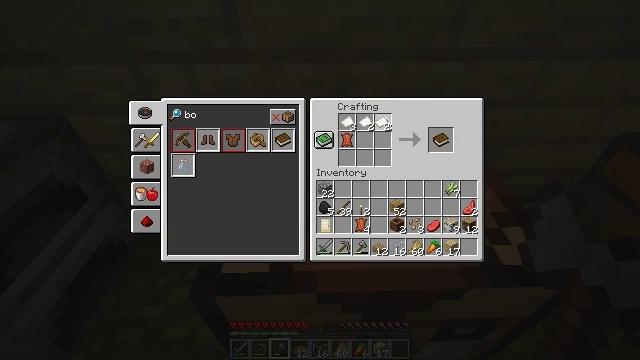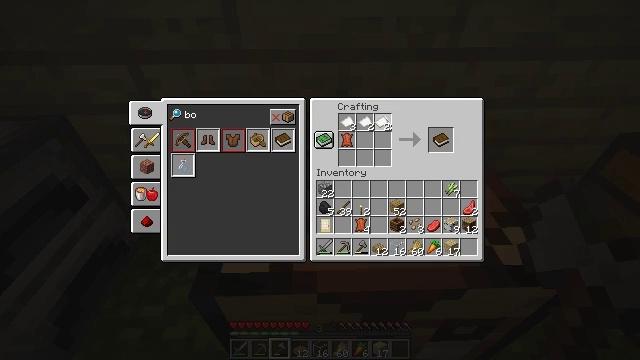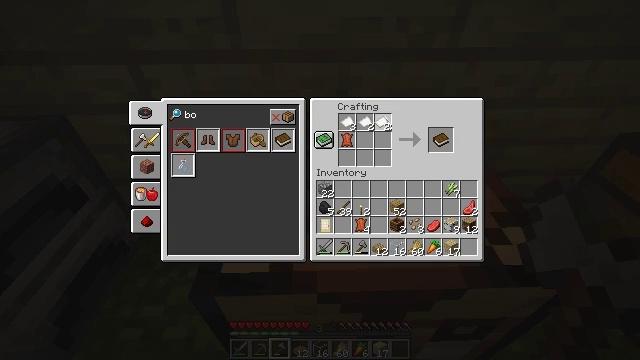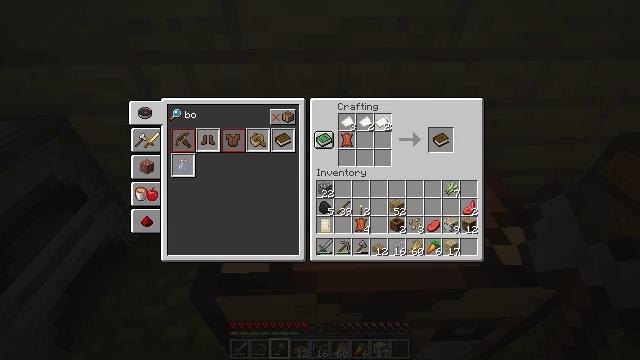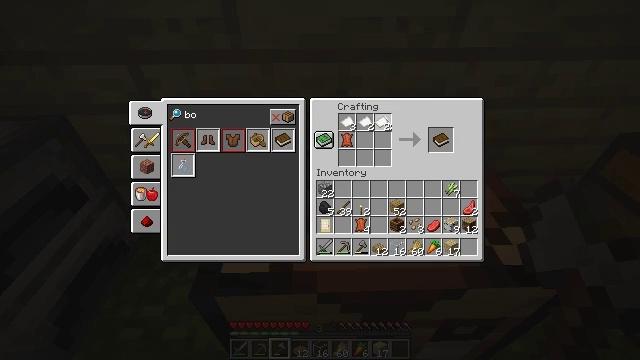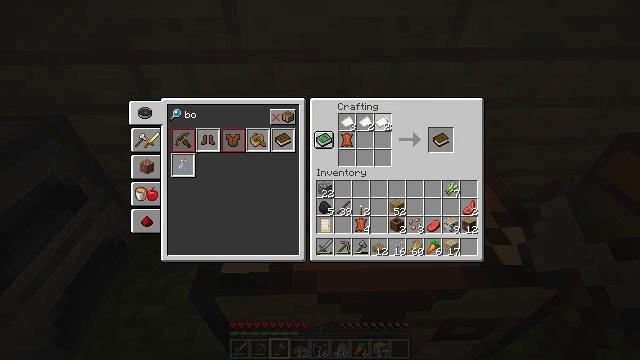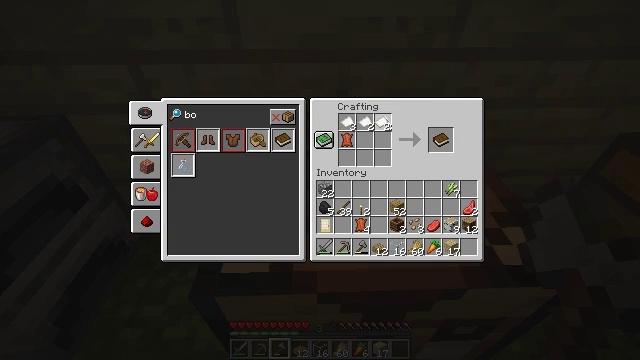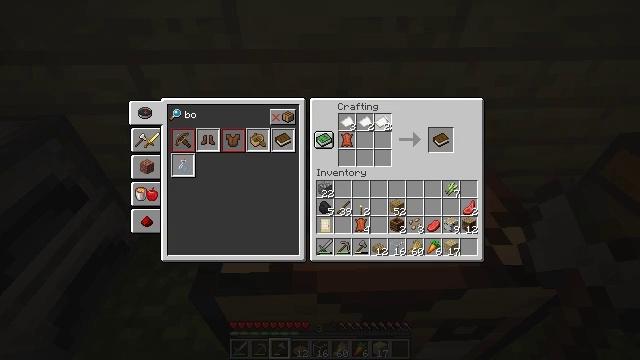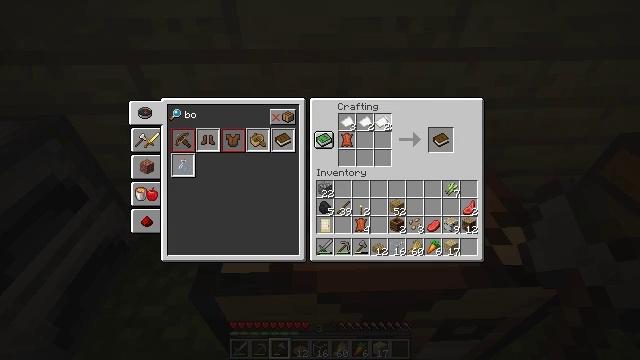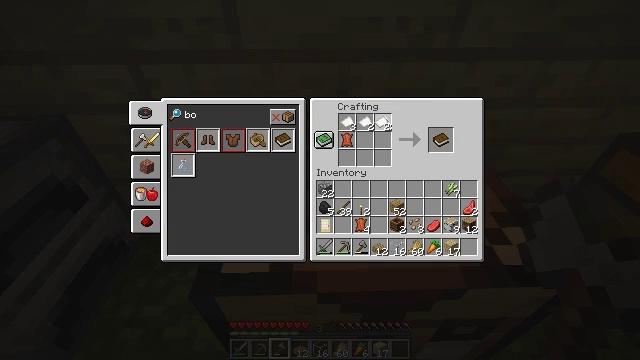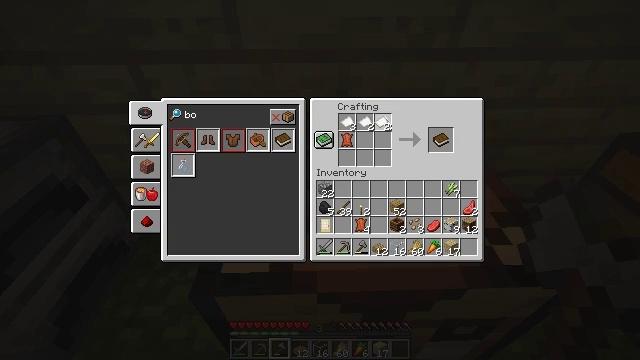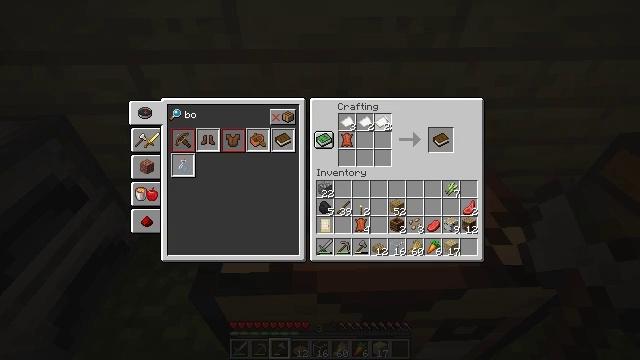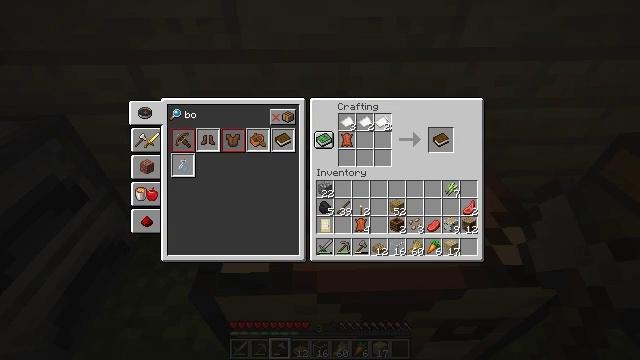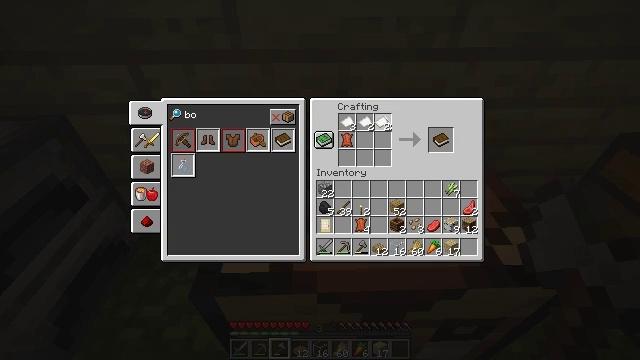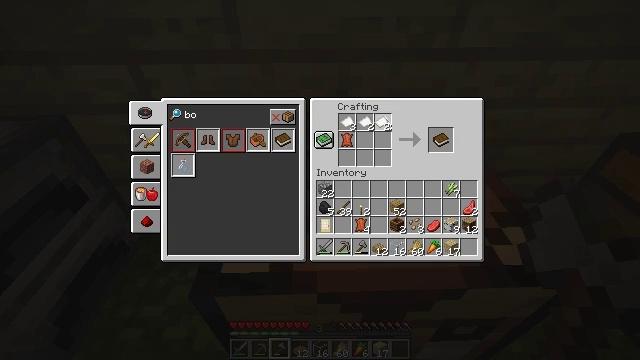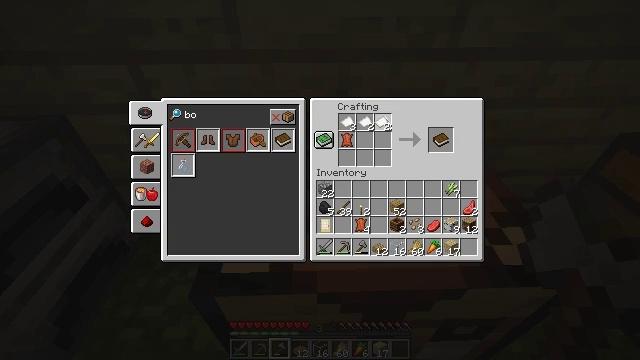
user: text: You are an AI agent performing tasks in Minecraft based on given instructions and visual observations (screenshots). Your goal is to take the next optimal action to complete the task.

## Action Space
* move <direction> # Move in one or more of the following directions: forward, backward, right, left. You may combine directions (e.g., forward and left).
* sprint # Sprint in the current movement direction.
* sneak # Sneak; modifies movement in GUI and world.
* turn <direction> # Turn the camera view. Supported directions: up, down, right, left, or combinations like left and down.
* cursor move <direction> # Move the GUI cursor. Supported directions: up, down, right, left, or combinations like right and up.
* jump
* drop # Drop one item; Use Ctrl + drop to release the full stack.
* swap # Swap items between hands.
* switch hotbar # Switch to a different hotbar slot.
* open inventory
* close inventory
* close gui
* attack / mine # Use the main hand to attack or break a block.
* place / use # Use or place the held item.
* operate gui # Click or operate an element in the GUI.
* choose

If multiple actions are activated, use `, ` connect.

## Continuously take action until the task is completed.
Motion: motion action
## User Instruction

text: Take paper and leather to craft a book.
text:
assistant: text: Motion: no_op
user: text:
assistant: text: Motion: no_op
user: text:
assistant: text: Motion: no_op
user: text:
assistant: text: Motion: no_op
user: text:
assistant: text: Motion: no_op
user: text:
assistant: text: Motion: no_op
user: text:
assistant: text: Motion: no_op
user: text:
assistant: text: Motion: no_op
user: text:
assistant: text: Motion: no_op
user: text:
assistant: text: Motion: no_op
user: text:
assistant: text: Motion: no_op
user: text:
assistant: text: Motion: no_op
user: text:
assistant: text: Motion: no_op
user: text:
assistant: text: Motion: choose
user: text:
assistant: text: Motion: choose
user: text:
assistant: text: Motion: choose
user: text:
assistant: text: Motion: no_op
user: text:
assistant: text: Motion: no_op
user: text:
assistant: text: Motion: cursor move left
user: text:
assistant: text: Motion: no_op
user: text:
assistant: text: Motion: no_op
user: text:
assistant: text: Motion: no_op
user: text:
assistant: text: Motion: no_op
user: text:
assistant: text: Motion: no_op
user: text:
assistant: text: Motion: no_op
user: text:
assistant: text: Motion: no_op
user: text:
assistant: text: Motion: no_op
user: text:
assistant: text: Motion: no_op
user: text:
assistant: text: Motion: no_op
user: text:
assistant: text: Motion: no_op